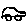
Label: car